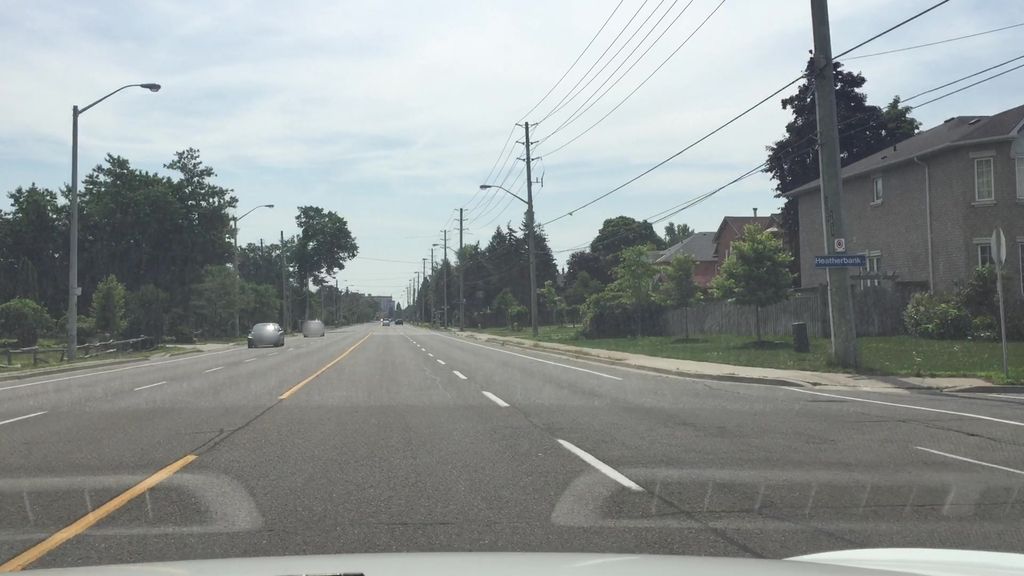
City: toronto